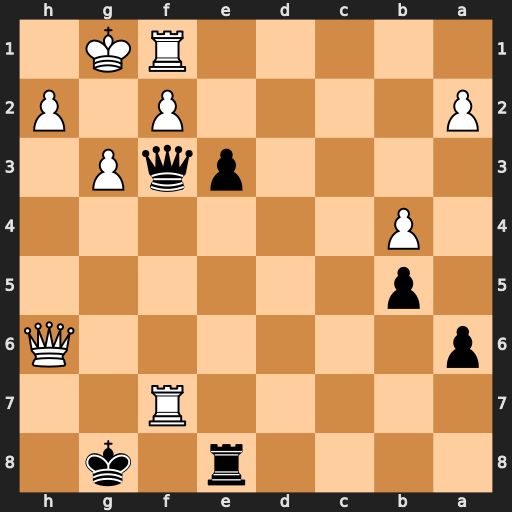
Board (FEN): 4r1k1/5R2/p6Q/1p6/1P6/4pqP1/P4P1P/5RK1
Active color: b
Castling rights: -
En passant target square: -
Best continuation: exf2+ Rxf2 Re1+ Rf1 Rxf1#